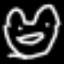
Label: frog